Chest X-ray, AP view. Patient: 34 years old, sex F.
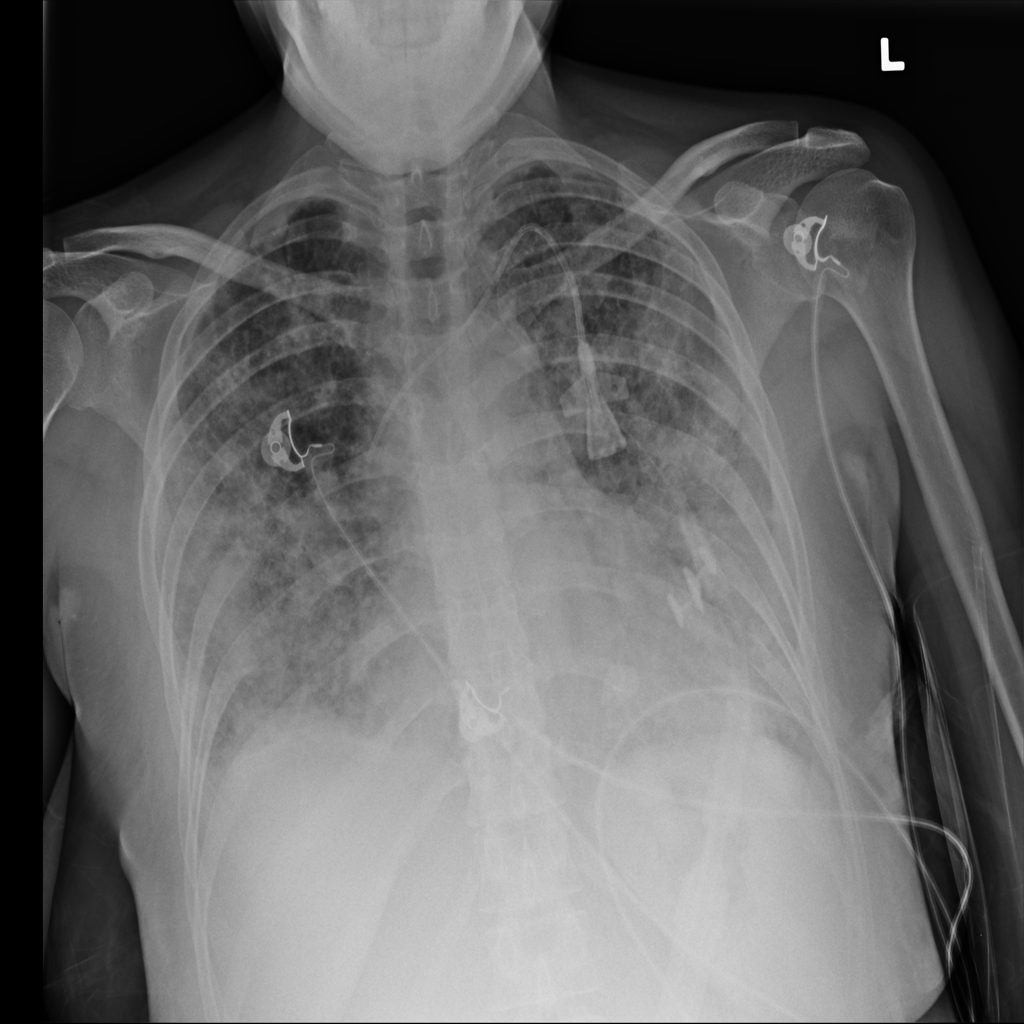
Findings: No Finding